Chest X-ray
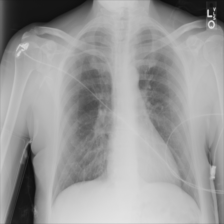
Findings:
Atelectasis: negative
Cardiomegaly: negative
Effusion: negative
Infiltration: negative
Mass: negative
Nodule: negative
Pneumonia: negative
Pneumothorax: negative
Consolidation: negative
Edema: negative
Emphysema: negative
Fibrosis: negative
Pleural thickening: negative
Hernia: negative